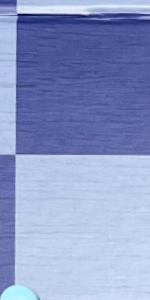
Label: Empty